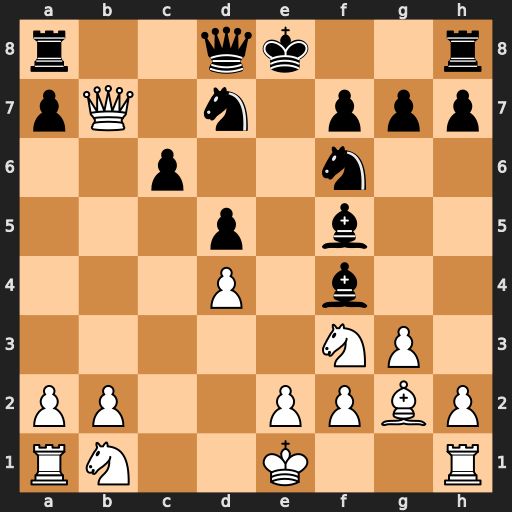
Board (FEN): r2qk2r/pQ1n1ppp/2p2n2/3p1b2/3P1b2/5NP1/PP2PPBP/RN2K2R
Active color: w
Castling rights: KQkq
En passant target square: -
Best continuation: gxf4